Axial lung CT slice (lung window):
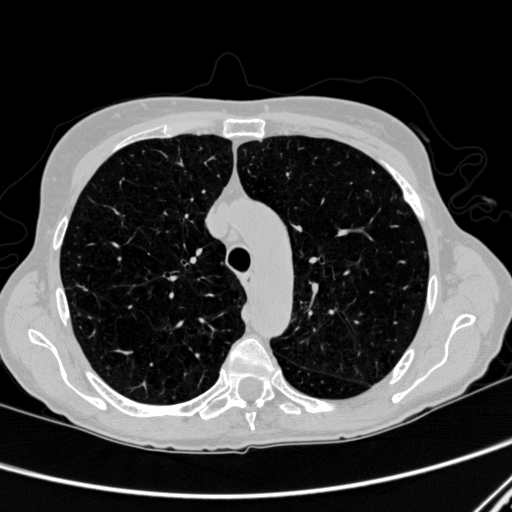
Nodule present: no